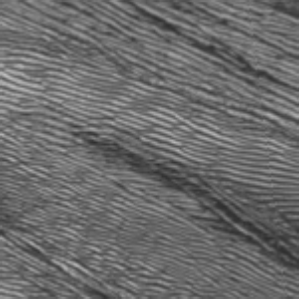
Label: frost